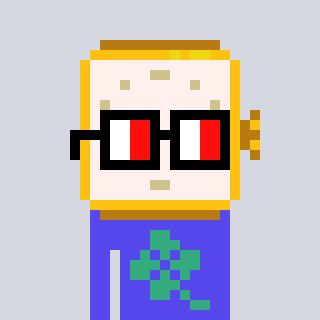
a pixel art character with square glasses with black frames and red eyes, a watch-shaped head and a computerblue-colored body on a cool background